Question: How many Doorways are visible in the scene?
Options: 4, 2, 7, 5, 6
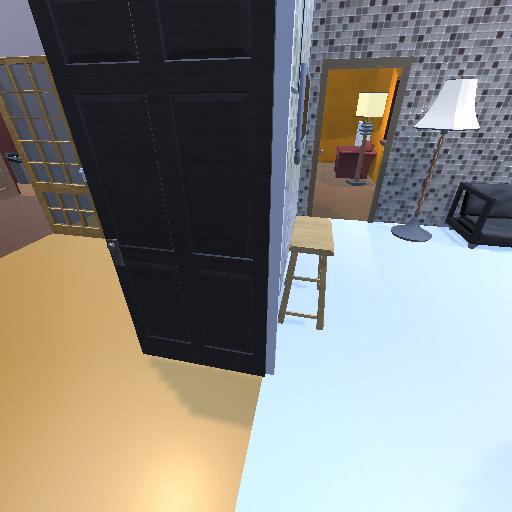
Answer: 4